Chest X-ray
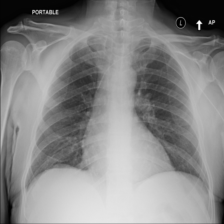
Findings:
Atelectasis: negative
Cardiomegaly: negative
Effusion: negative
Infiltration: negative
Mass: negative
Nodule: negative
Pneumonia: negative
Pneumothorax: negative
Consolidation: negative
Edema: negative
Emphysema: negative
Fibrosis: negative
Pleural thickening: negative
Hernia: negative